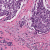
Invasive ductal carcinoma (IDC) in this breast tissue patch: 0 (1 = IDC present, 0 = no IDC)